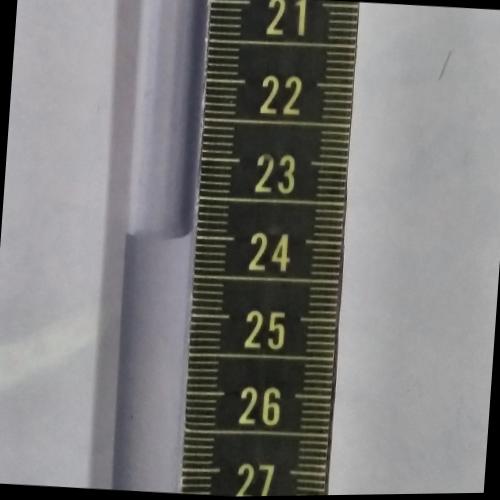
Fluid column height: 24.0 cm